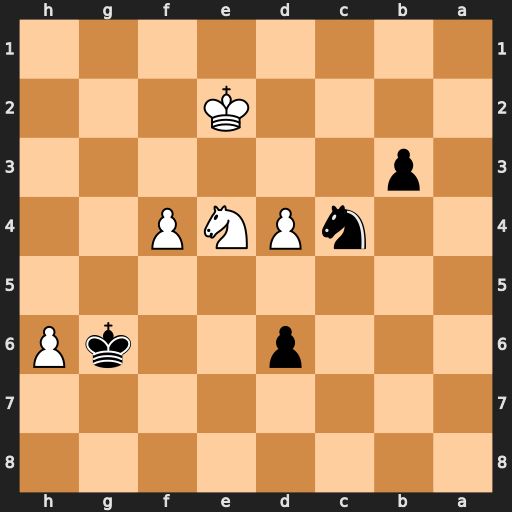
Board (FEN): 8/8/3p2kP/8/2nPNP2/1p6/4K3/8
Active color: b
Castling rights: -
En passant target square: -
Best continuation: b2 Nc3 Na3